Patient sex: M
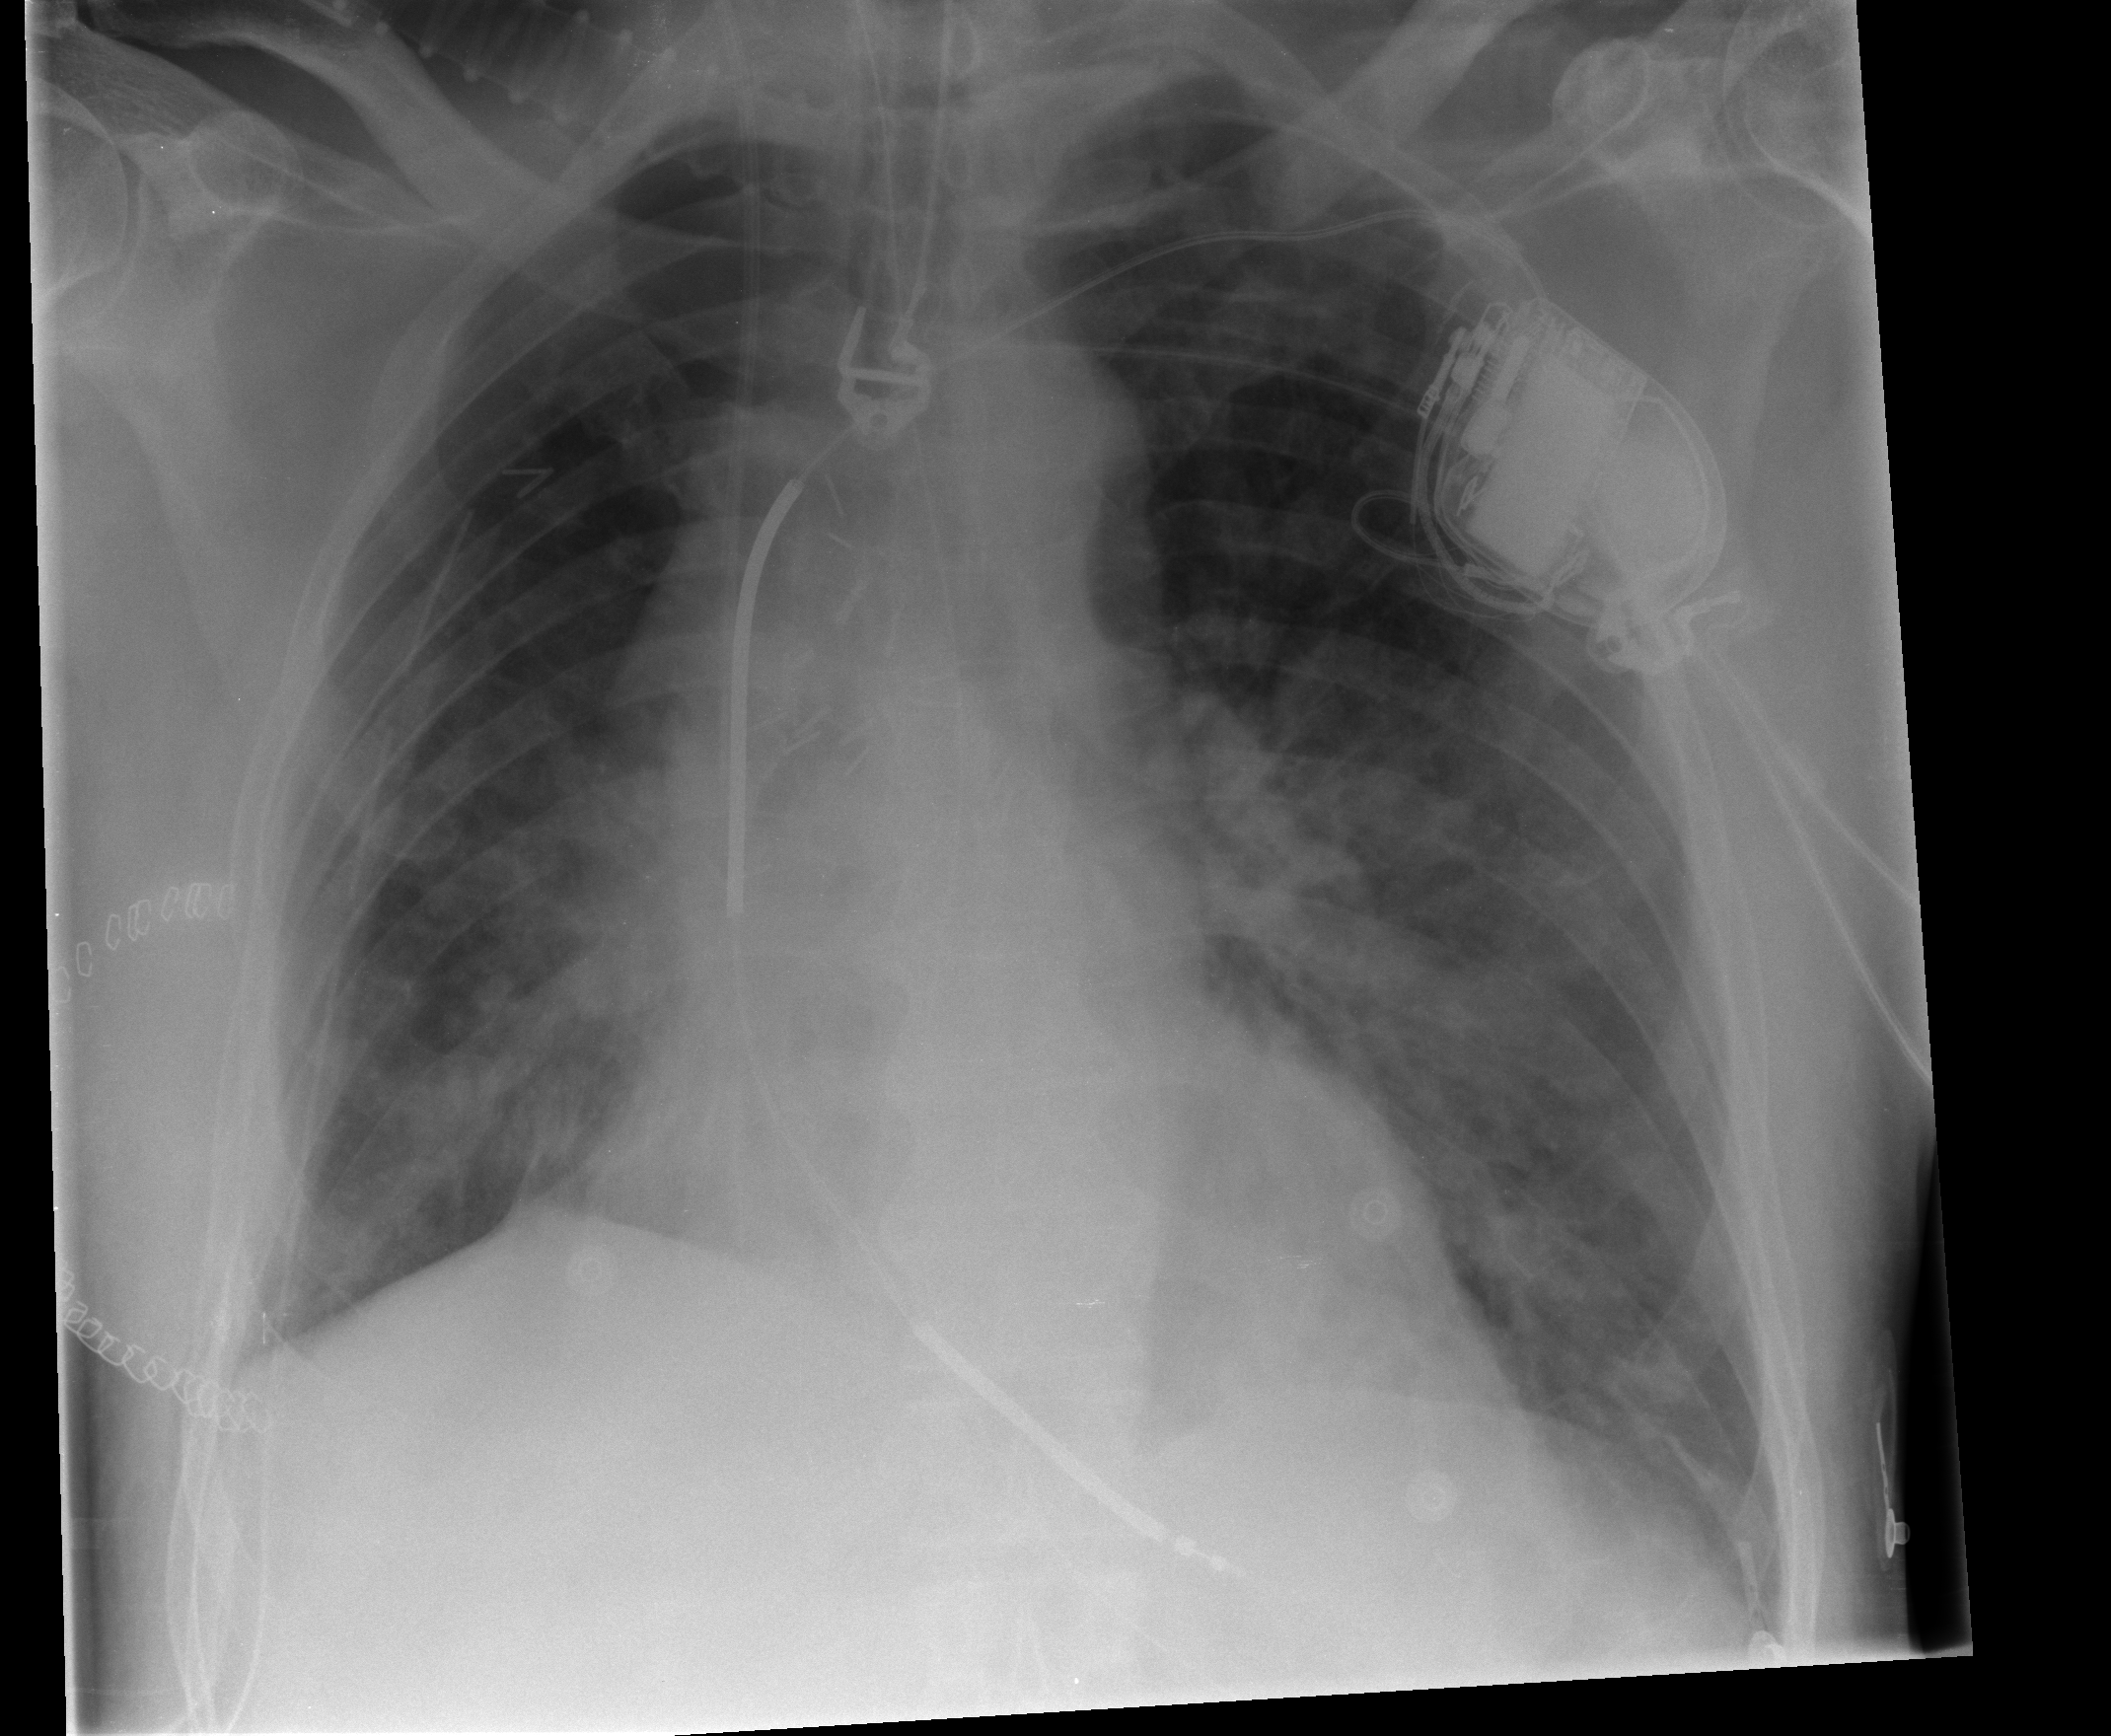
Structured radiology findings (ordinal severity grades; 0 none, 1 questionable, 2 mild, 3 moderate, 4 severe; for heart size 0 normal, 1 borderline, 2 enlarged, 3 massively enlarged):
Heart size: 2
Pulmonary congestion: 2
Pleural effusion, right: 0
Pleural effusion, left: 0
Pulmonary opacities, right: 1
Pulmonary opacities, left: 2
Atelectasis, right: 0
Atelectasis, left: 2